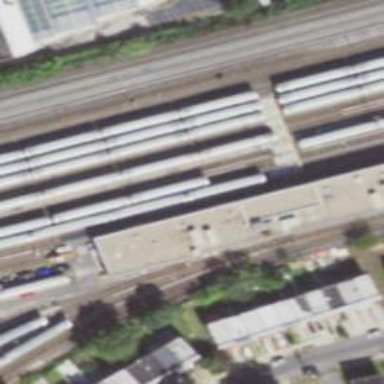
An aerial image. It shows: Electrified rail yard for railway service.